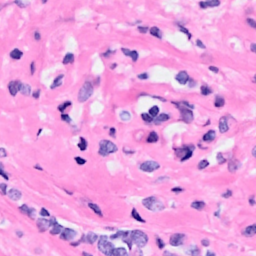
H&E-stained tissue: Breast